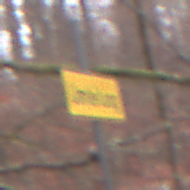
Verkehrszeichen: Umleitungsankuendigung
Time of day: Midday
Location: Outdoor (Nature)
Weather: Overcast
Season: Autumn
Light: Natural